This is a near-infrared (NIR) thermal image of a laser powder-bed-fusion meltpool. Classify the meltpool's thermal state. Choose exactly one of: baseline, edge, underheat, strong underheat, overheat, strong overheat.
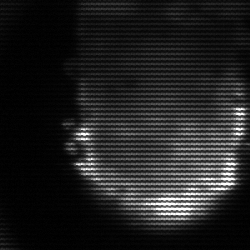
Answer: baseline